Question: Aim it to concatenate multiple lists to one list within a for loop. At the moment the output prints map objects rather than all the content merged in one list.

'''
aa - http://cc
bb - http://bb
cc - http://aa
aa - aa - http://cc
bb - bb - http://bb
cc - cc - http://aa
aa - aa - aa - http://cc
bb - bb - bb - http://bb
cc - cc - cc - http://aa
'''
'''
import os
cwd = os.getcwd()
for fn in os.listdir(cwd):
with open(fn, "r+") as f, open(cwd + "\\all.txt", "r+") as f2:
lines = f.readlines()
my_list = [fn + " - " + x for x in lines]
concatenated_list = map(" ".join, zip(my_list))
print(concatenated_list)
'''
'''
C:\case.py
<map object at 0x0000000002CB7BE0>
<map object at 0x0000000002CB7B00>
<map object at 0x0000000002CB79E8>
<map object at 0x0000000002CB7E10>
<map object at 0x0000000002CB7A90>
<map object at 0x0000000002CB78D0>
'''
'''
C:\Users\r\Desktop\test>C:\Users\r\Desktop\case.py
[]
['sample.txt - aa - http://cc\n', 'sample.txt - bb - http://bb\n', 'sample.txt -
cc - http://aa\n', 'sample.txt - aa - aa - http://cc\n', 'sample.txt - bb - bb
- http://bb\n', 'sample.txt - cc - cc - http://aa\n', 'sample.txt - aa - aa - aa
- http://cc\n', 'sample.txt - bb - bb - bb - http://bb\n', 'sample.txt - cc - c
c - cc - http://aa\n','sample2.txt - aa - http://cc\n', 'sample2.txt - bb - http://bb\n', 'sample2.tx
t - cc - http://aa\n', 'sample2.txt - aa - aa - http://cc\n', 'sample2.txt - bb
- bb - http://bb\n', 'sample2.txt - cc - cc - http://aa\n', 'sample2.txt - aa -
aa - aa - http://cc\n', 'sample2.txt - bb - bb - bb - http://bb\n', 'sample2.txt
- cc - cc - cc - http://aa\n'...
'''
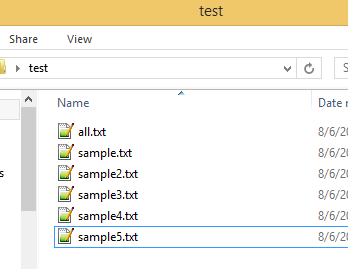
Answer: In Python 3.x, 'map()' returns an iterator, not a list. Try this instead:
'''
concatenated_list = []
# Then in your for loop...
concatenated_list += [" ".join(x) for x in zip(my_list)]
'''
The '+=' will concatenate all of the lists together.
Also don't overload the 'list' keyword. You don't want to overwrite the name of a built-in function. If you used the method in Padraic's answer, it would fail because Python thinks you're trying to call your 'list' as a function, instead of the builtin 'list()' function.